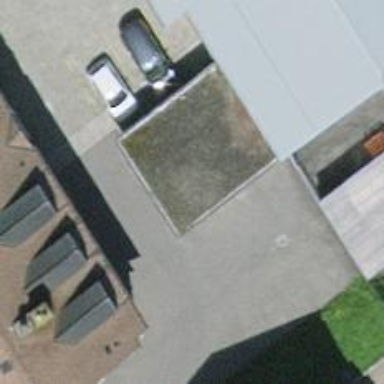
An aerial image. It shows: Group of garages.